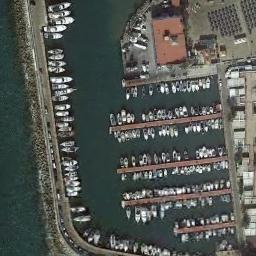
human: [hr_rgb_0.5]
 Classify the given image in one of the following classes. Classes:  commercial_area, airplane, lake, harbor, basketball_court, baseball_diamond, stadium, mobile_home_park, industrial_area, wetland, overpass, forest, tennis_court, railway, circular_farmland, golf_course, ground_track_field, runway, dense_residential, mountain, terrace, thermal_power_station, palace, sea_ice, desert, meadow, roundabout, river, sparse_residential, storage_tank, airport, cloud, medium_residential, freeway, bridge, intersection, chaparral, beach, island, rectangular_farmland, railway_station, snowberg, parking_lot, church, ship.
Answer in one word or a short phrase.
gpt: harbor